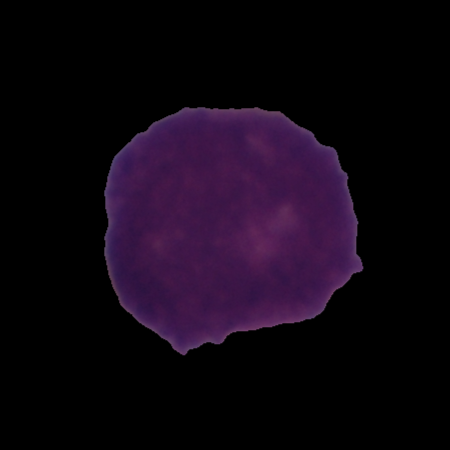
Label: cancer